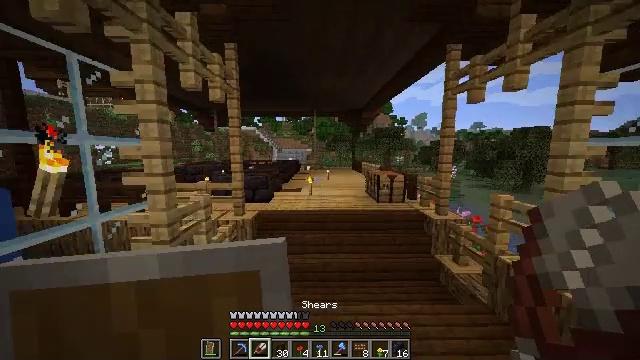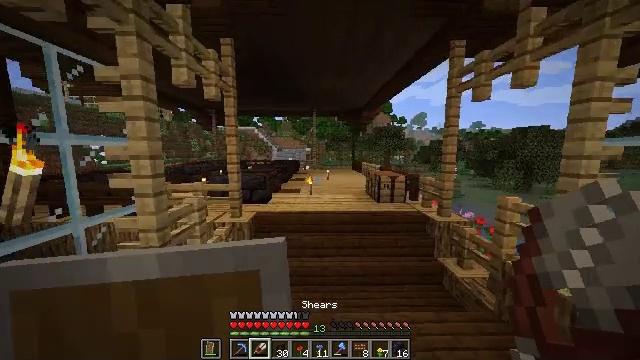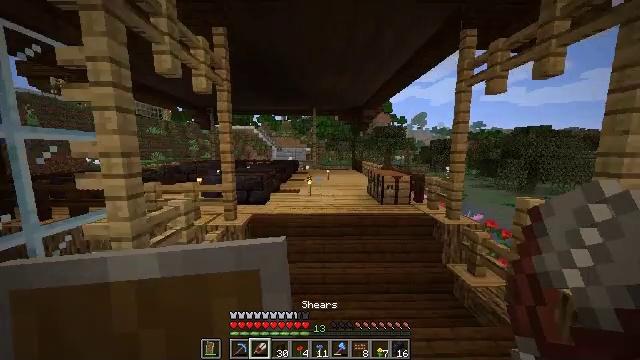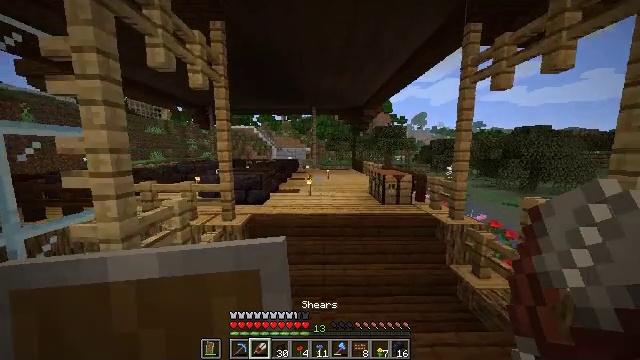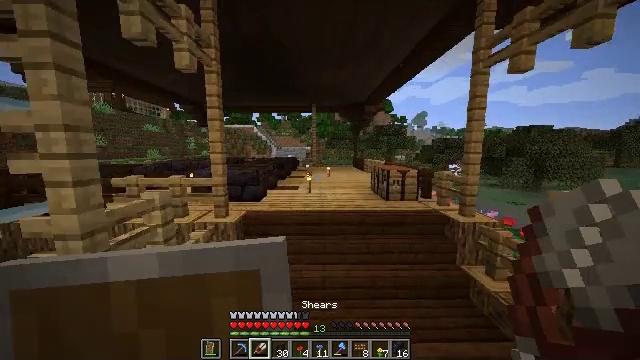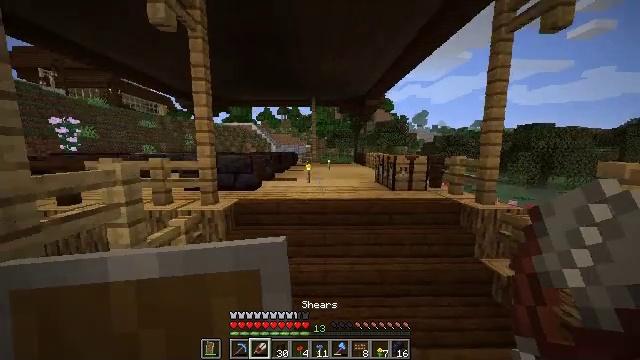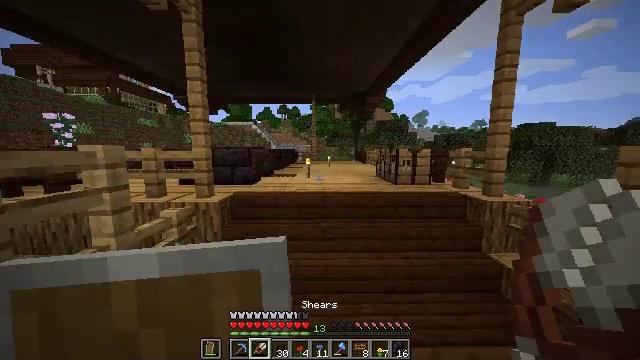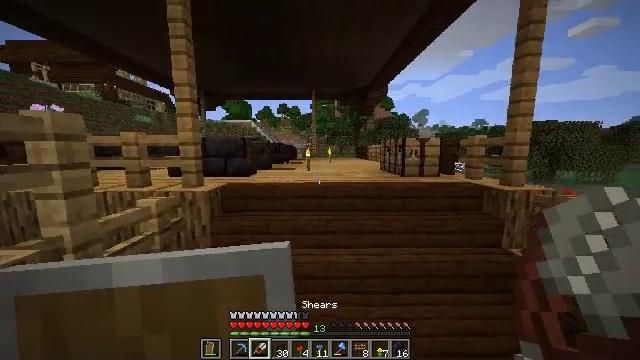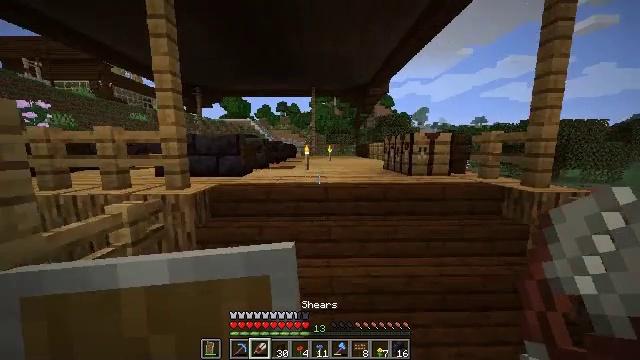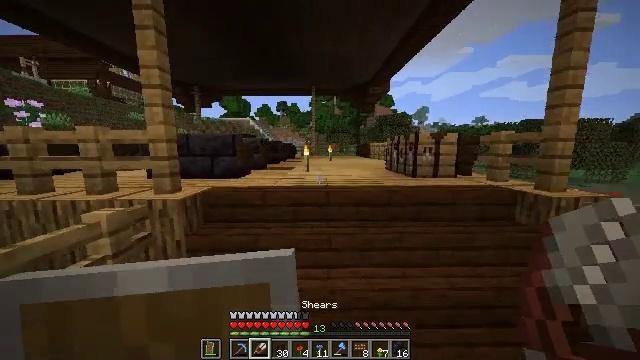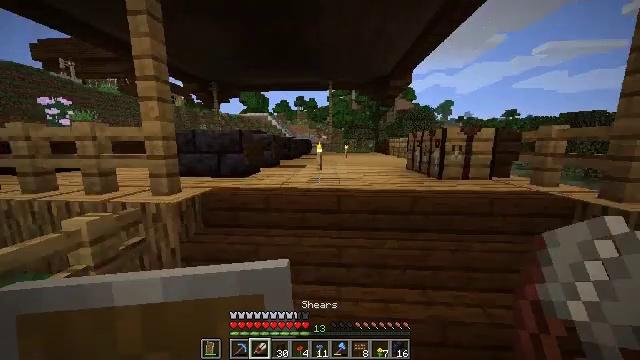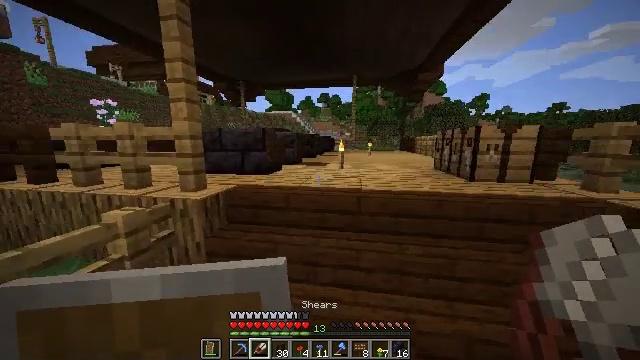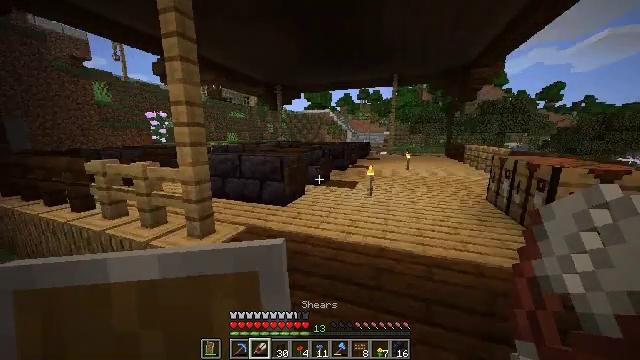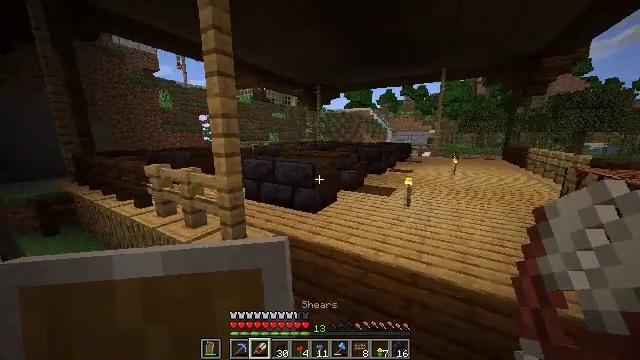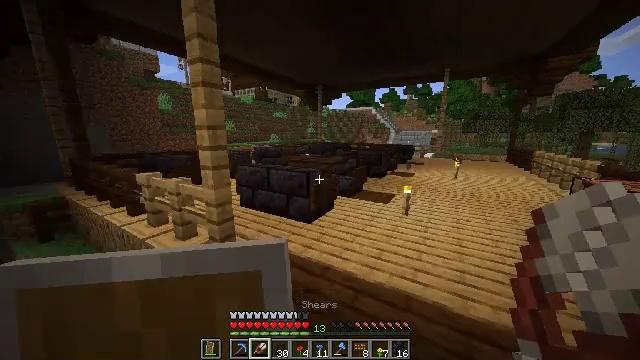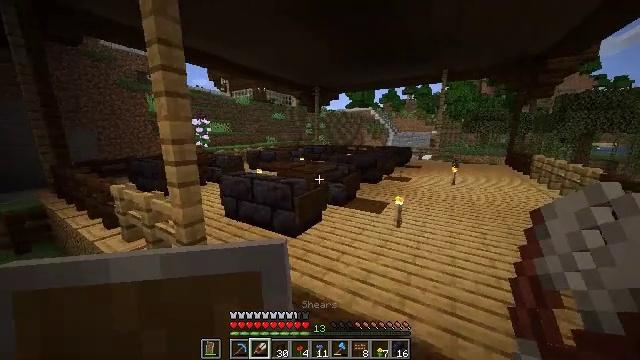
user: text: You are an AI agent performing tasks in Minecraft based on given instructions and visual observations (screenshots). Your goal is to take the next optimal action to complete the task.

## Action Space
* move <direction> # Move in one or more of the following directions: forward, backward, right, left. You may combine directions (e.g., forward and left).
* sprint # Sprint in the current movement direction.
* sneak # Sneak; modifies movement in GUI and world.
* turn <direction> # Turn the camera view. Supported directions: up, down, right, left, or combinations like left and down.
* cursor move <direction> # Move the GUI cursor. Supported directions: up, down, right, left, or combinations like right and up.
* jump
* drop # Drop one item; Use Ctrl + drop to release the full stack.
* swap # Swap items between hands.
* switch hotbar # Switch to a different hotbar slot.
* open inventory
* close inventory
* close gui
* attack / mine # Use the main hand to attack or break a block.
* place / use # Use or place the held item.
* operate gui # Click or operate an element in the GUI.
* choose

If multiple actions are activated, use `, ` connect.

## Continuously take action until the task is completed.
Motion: motion action
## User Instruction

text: Craft polished diorite stairs.
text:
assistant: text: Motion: move forward, jump
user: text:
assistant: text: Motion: move forward, jump
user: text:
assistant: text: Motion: move forward
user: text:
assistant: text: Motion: move forward
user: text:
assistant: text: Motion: move forward
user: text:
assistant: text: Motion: move forward
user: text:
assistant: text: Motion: move forward
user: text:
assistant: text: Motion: move forward
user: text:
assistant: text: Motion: move forward
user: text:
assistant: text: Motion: move forward and move right, turn left and down
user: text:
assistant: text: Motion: move forward and move right, turn left, jump
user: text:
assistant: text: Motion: move forward and move right, turn left and down, jump
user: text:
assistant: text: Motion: move forward and move right, turn left, jump
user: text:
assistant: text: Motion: move forward and move right, jump
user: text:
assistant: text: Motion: move forward and move right, jump
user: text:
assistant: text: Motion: move forward and move right, jump
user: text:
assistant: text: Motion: move forward and move right, jump
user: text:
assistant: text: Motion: move forward and move right, jump
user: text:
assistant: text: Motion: move forward and move right, jump
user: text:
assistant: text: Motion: move forward and move right, turn right, jump
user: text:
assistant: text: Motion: move forward and move right, turn right, jump
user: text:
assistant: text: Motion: move forward, turn right and down, jump
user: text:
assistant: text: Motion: move forward, turn right and down, jump
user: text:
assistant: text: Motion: move forward, jump
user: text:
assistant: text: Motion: move forward, jump
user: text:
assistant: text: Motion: move forward, jump
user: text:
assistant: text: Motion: move forward, jump
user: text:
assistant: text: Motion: move forward, jump
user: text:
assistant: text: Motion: move forward, jump
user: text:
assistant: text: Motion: move forward, jump